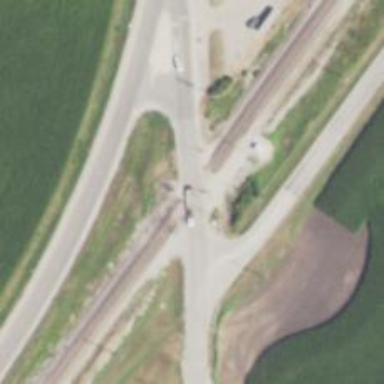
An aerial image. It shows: Level crossing with lights at railway intersection.